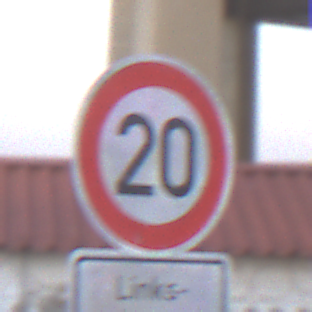
Verkehrszeichen: Geschwindigkeit20
Zusatzzeichen unten: HinweiseAufGefahrenDurchVerbaleAngabe9
Umgebung: Outdoor, Suburban
Tageszeit: SunriseSunset
Wetter: Clear
Licht: Natural
Jahreszeit: NotSpecified
Kontrast: LowContrast